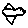
Label: bird